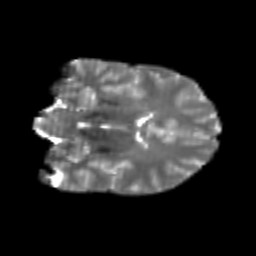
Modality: T2w
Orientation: coronal
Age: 21
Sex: male
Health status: healthy
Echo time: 0.074 s